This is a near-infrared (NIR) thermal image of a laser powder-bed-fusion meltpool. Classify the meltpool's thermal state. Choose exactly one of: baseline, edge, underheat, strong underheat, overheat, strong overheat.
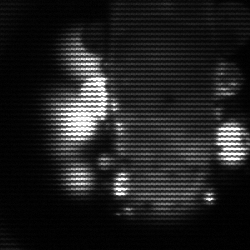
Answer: strong underheat